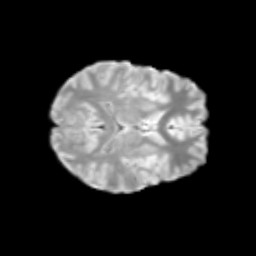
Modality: T2w
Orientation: axial
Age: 13
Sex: female
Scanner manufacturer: siemens
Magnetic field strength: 3 T
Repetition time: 3.8 s
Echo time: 0.07 s